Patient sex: F
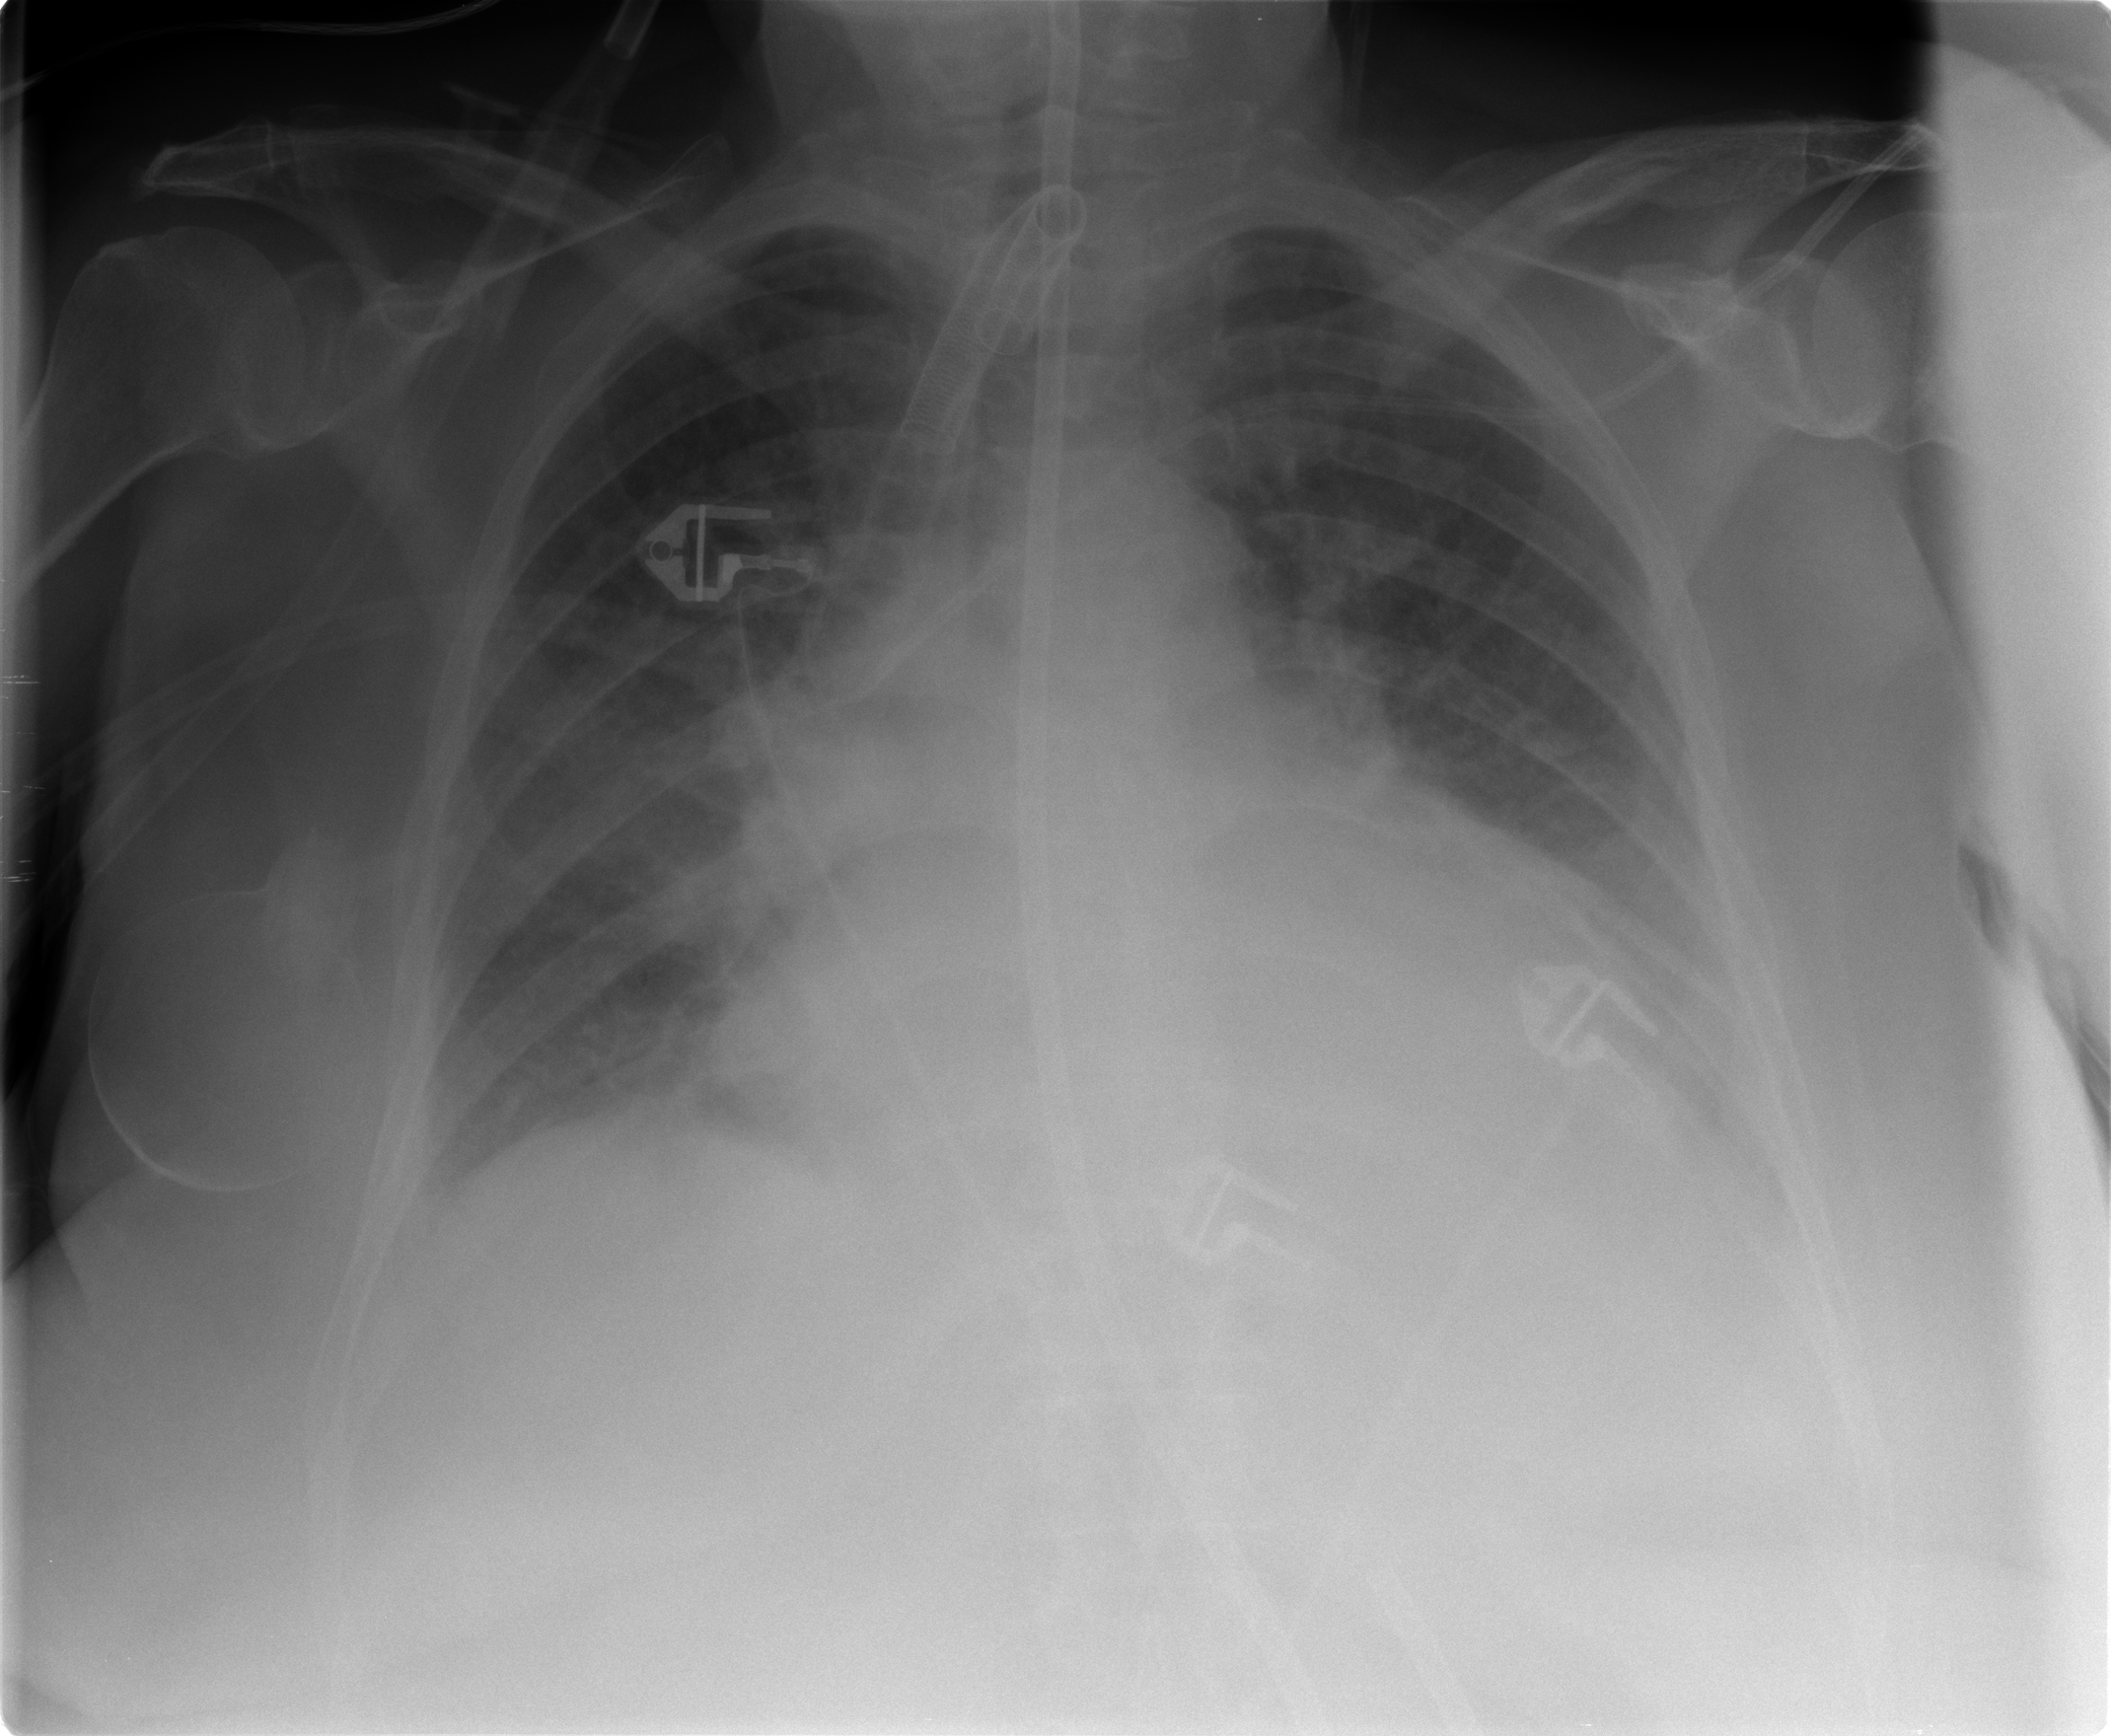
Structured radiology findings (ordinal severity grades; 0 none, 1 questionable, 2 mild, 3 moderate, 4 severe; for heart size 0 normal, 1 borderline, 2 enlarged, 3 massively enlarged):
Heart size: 3
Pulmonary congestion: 3
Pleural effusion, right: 1
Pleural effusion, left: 2
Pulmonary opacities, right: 2
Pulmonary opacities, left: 1
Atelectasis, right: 2
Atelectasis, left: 2